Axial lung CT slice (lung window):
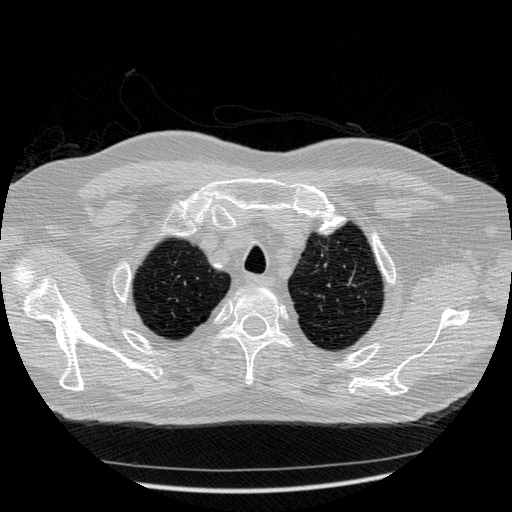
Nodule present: no